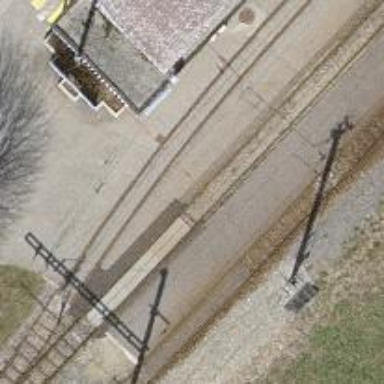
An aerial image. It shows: Close-up of railway platform edge.